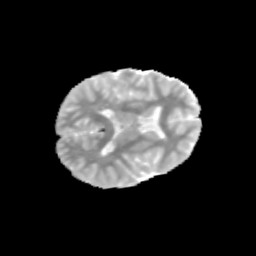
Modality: MD
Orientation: axial
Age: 9
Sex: male
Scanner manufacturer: siemens
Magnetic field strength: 3 T
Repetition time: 3.8 s
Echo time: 0.07 s